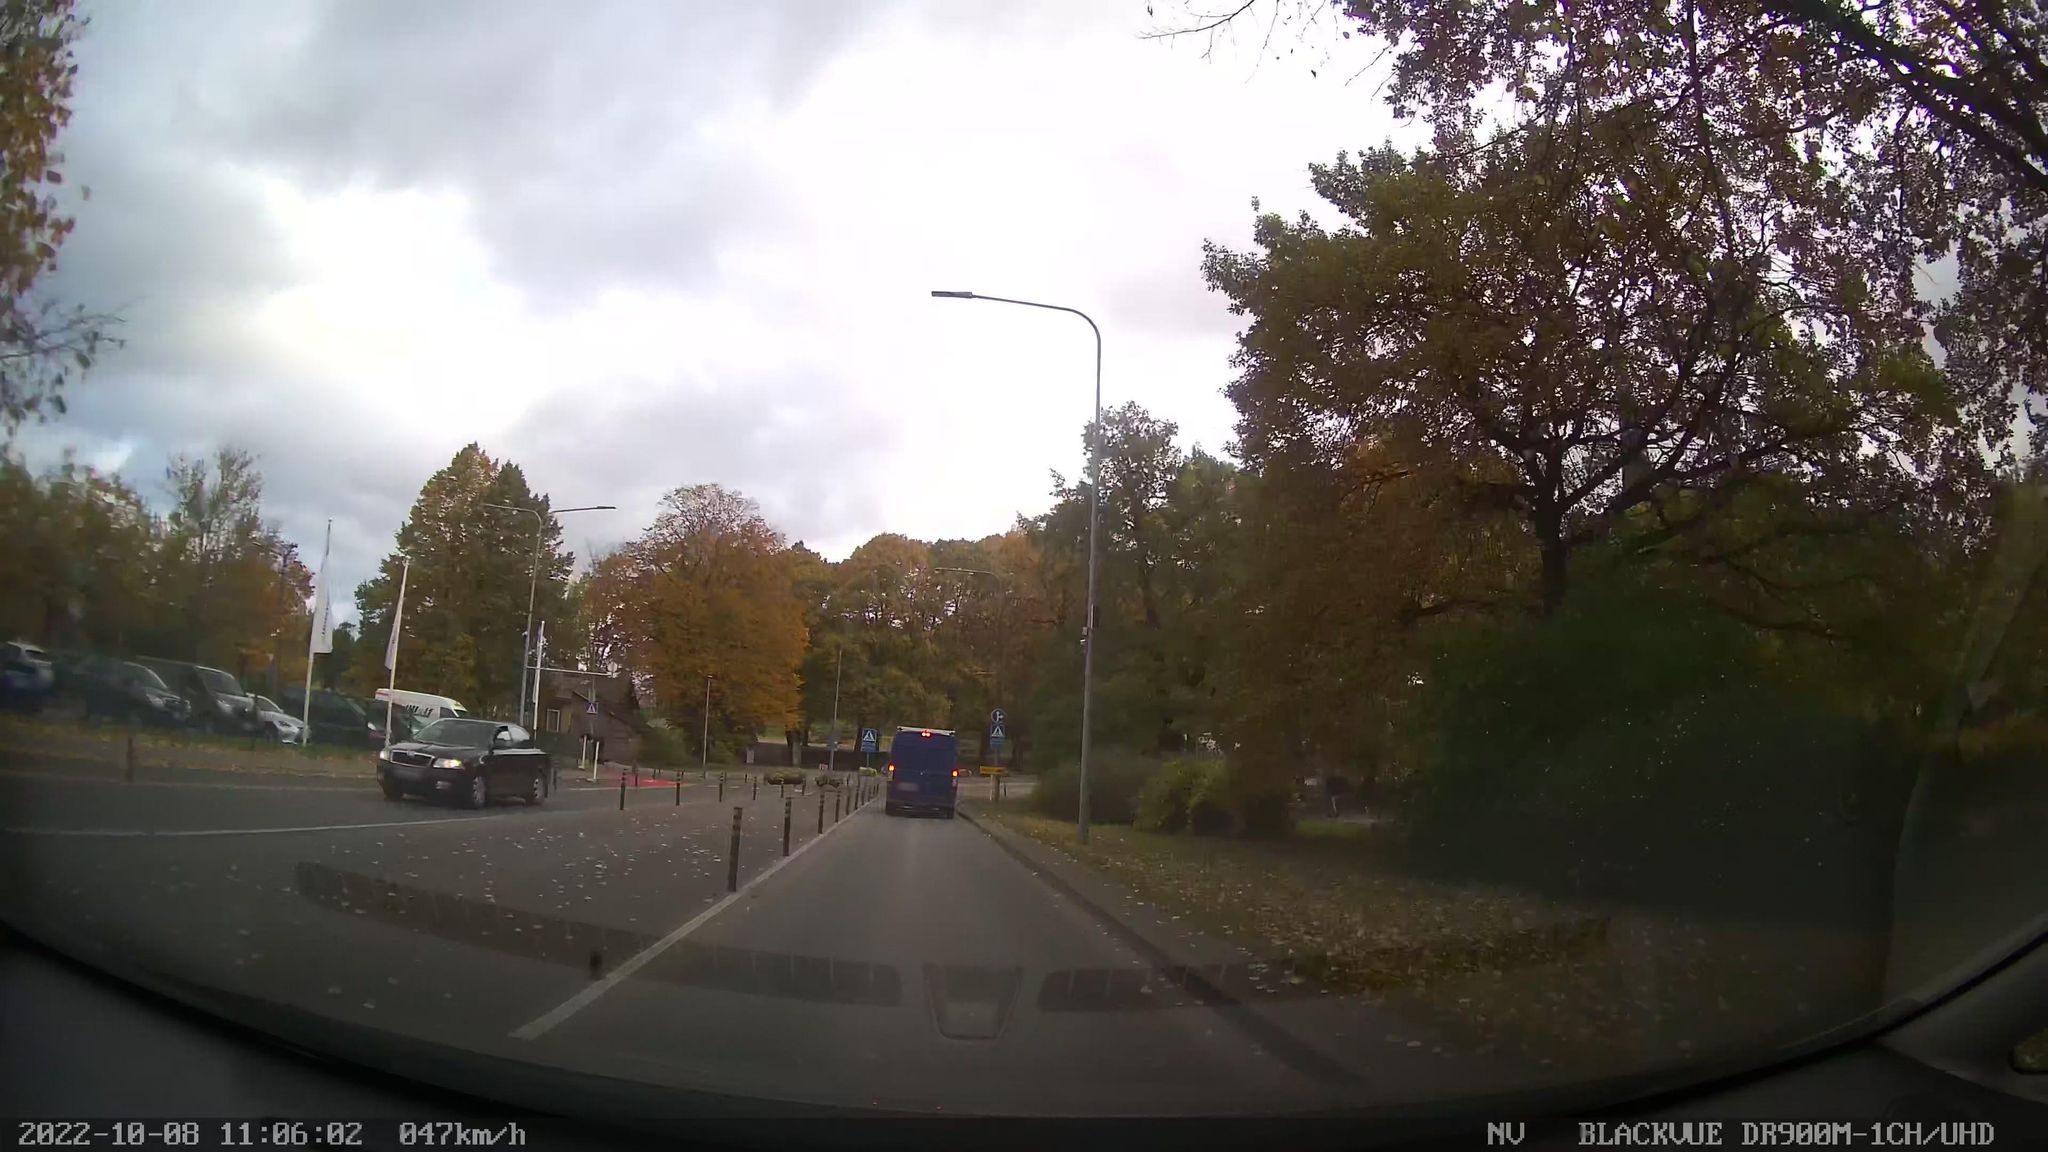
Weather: cloudy
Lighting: day
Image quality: good
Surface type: driving surface
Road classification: secondary
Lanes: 2, 1
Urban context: urban centre
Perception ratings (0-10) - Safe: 5.49, Lively: 6.4, Beautiful: 5.71, Boring: 6.54, Depressing: 1.05, Wealthy: 1.88